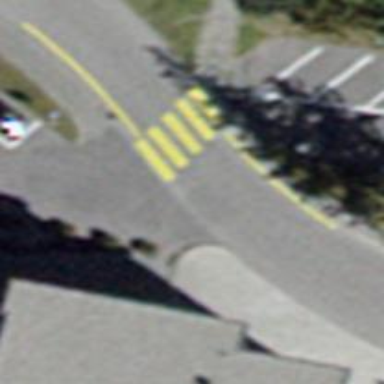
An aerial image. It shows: Marked zebra crossing on the road.